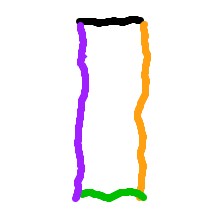
Shape: rectangle